The image is a wavelet scalogram (time versus scale/frequency) of a rolling-element bearing's vibration signal. What is the most likely bearing condition (normal, inner_race, outer_race, ball)?
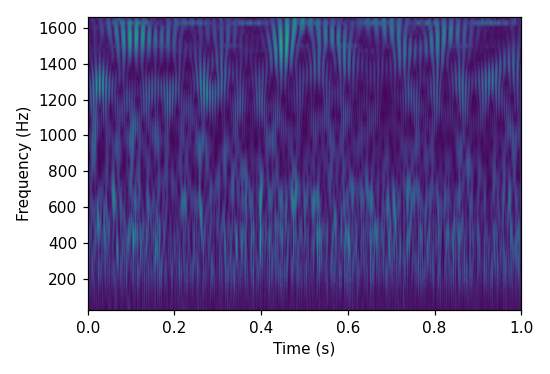
Answer: outer_race